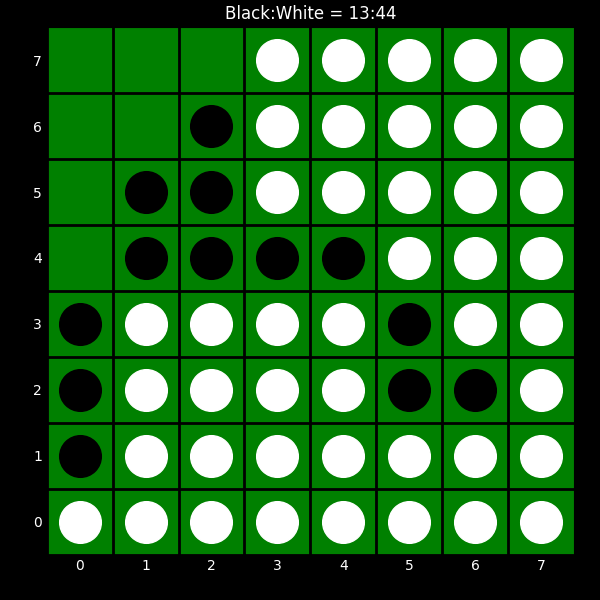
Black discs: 13
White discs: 44